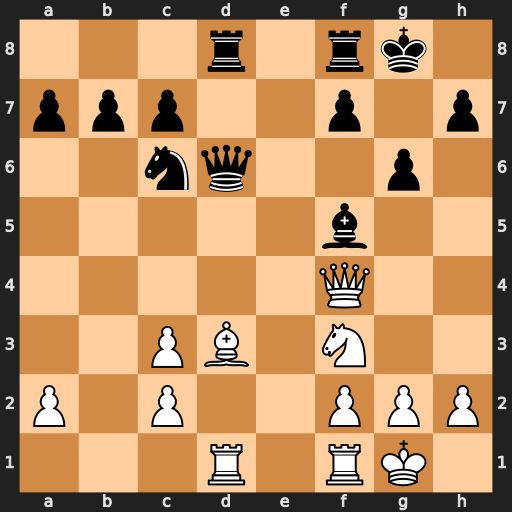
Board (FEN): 3r1rk1/ppp2p1p/2nq2p1/5b2/5Q2/2PB1N2/P1P2PPP/3R1RK1
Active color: w
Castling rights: -
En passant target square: -
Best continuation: Qh6 Qf6 Bxf5 Rxd1 Rxd1 Qxf5 Ng5